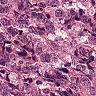
Metastatic tissue present: yes